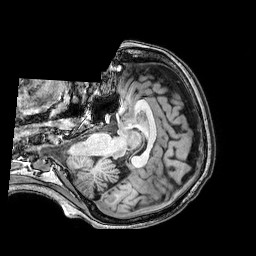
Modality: T1w
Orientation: axial
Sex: female
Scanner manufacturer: philips
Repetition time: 0.00825 s
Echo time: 0.00378 s